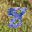
Label: 8